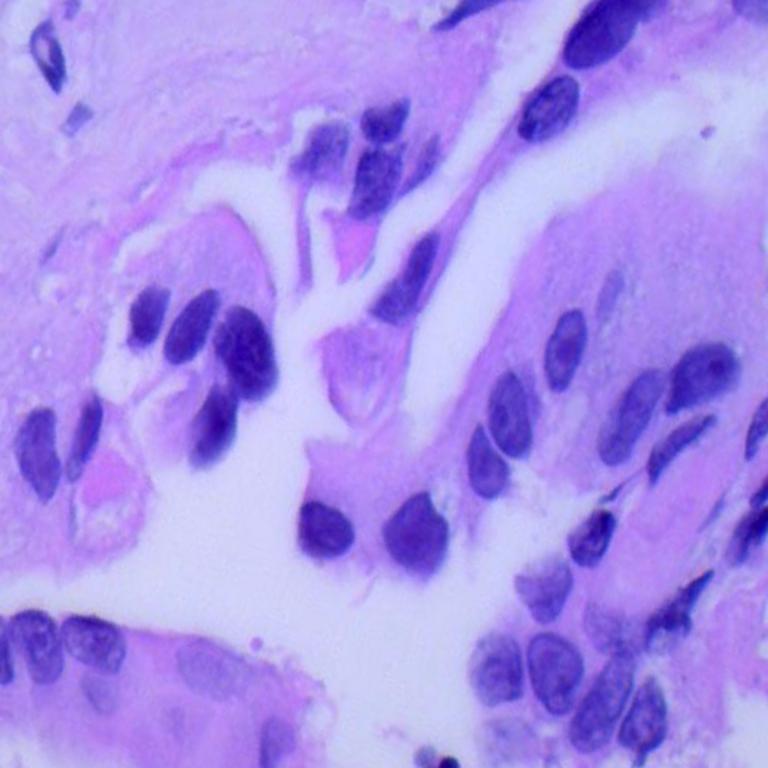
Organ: lung
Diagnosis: adenocarcinomas